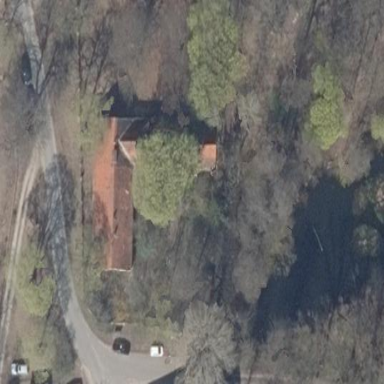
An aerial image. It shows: Historic farm building.